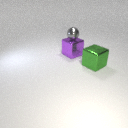
small gray metal sphere above large purple metal cube